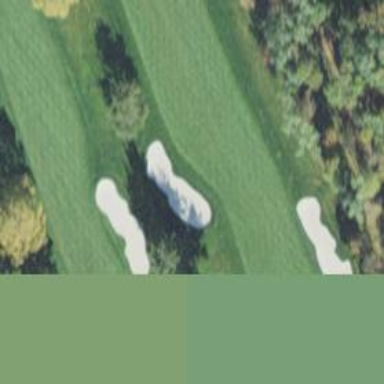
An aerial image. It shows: View of golf hole.